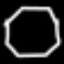
Label: octagon